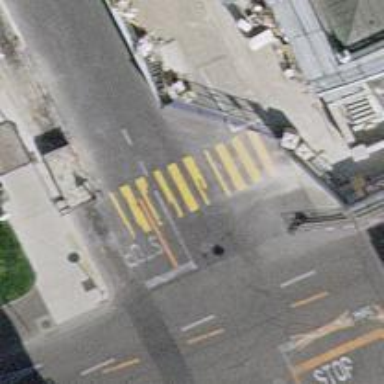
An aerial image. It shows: Marked road crossing with visible crossing markings.